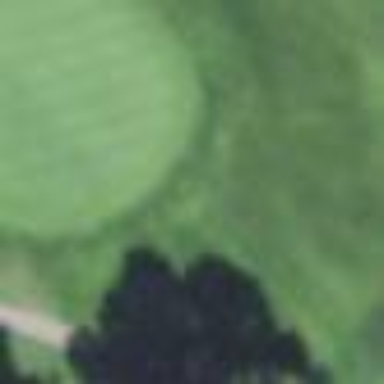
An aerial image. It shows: Scenic golf fairway.